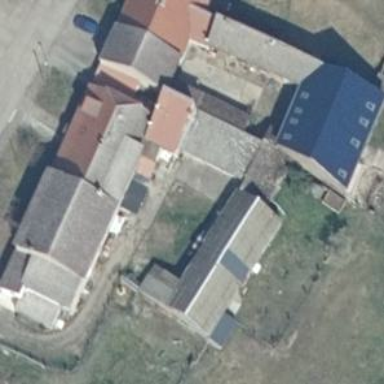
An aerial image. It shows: Gabled building with grey roof oriented along its length.